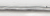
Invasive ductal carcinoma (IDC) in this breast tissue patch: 0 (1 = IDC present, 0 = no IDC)